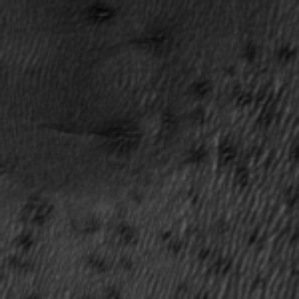
Label: frost